Question: What is the result of this measurement?
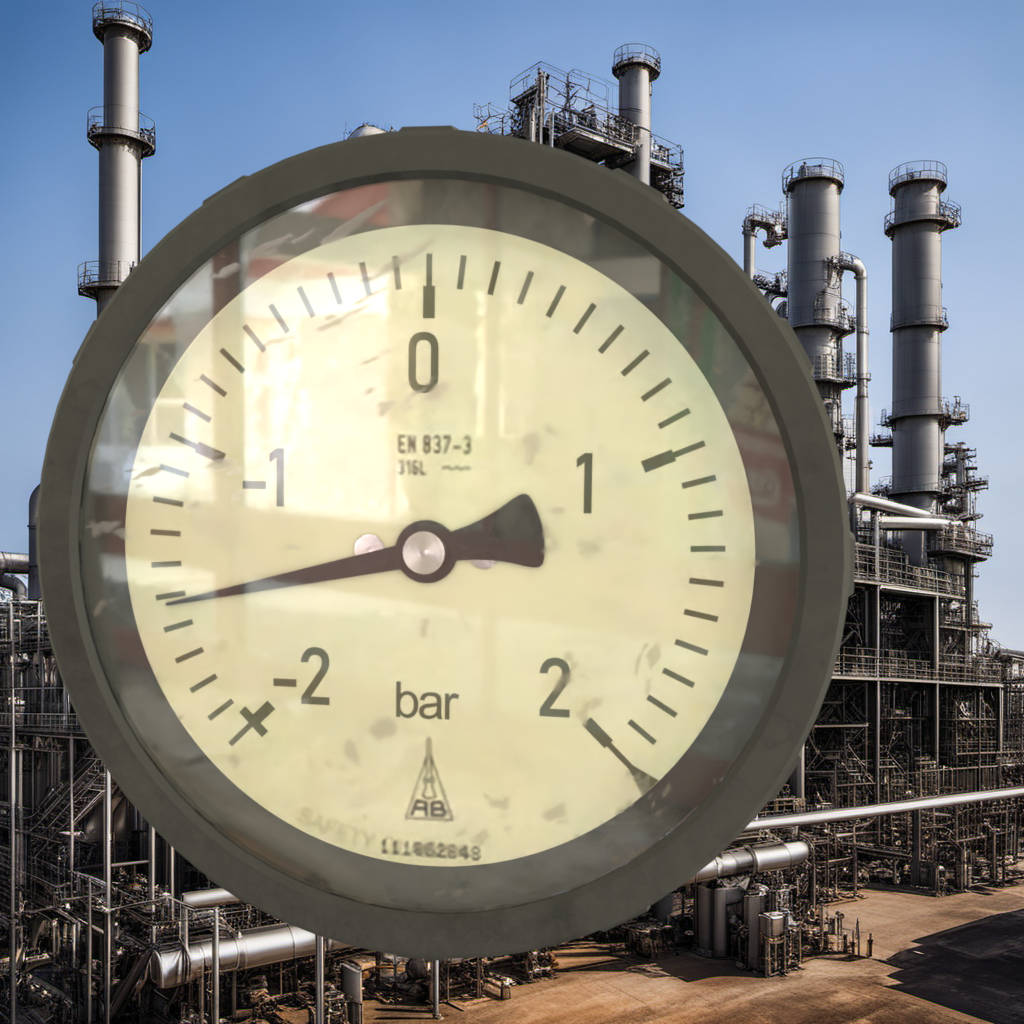
Answer: The result is -1.59
Question: What is the range of this measurement?
Answer: The range is from -2 to 2
Question: What is the minimum and maximum reading range of the measurement in the image?
Answer: The minimum value is -2 and the maximum value is 2